二年级 · 变换几何
观察下图, 判断从前面到后面每次发生怎样的变化, 在括号里填上“平移”或“旋转”。

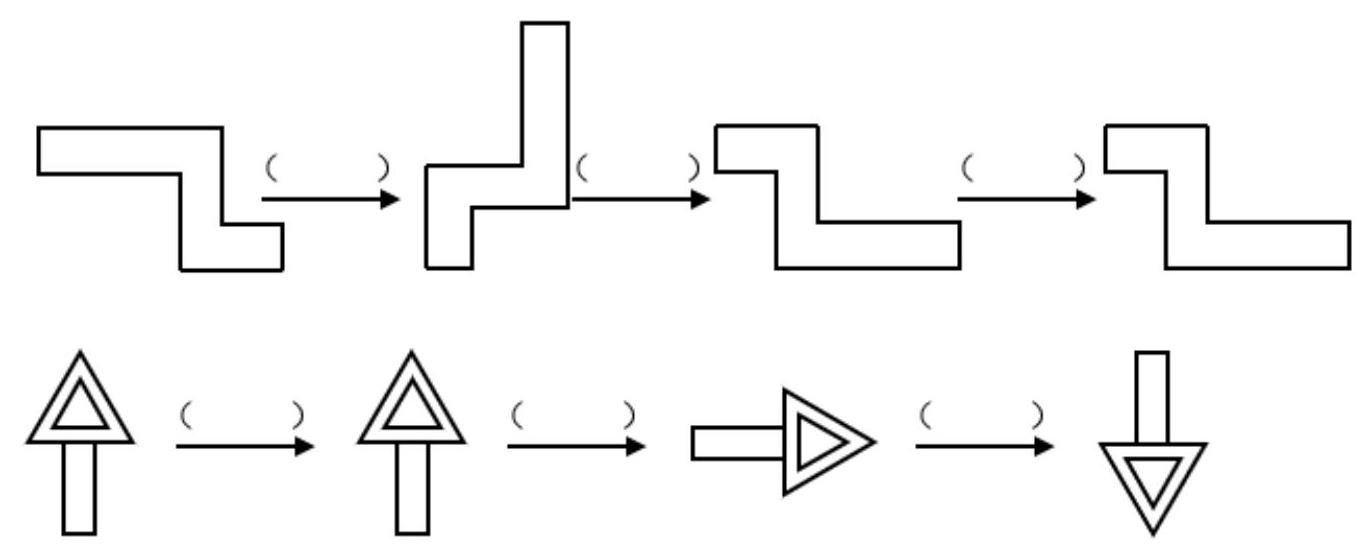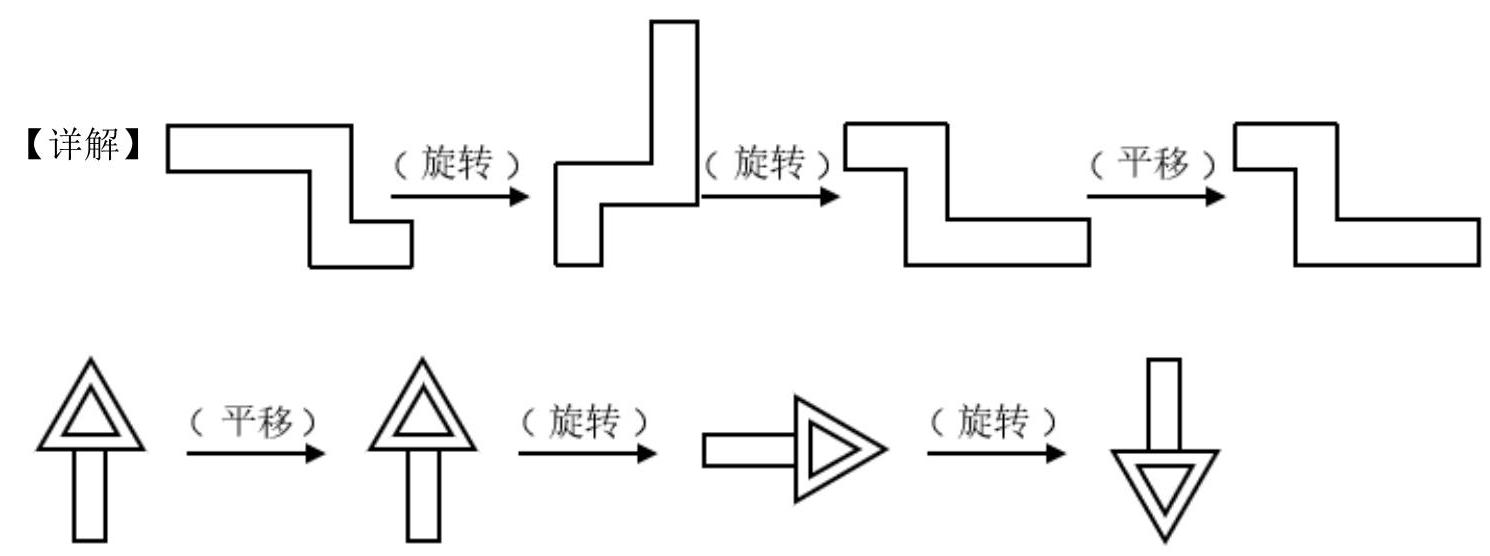
答案: 旋转; 旋转; 平移

平移; 旋转; 旋转

【分析】在平面内, 将一个图形沿某个方向移动一定的距离, 这样的图形运动称为平移; 在平面内将一个图形绕一个定点沿某个方向转动一个角度, 这样的图形运动称为旋转。据此回答。

【点睛】本题的解题关键是辨析平移与旋转的区别。